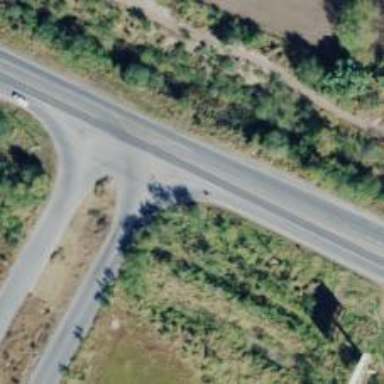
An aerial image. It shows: Trunk link highway.